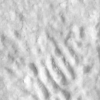
Label: not_dusty